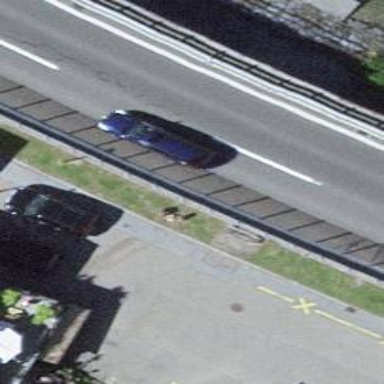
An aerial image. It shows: Bench.